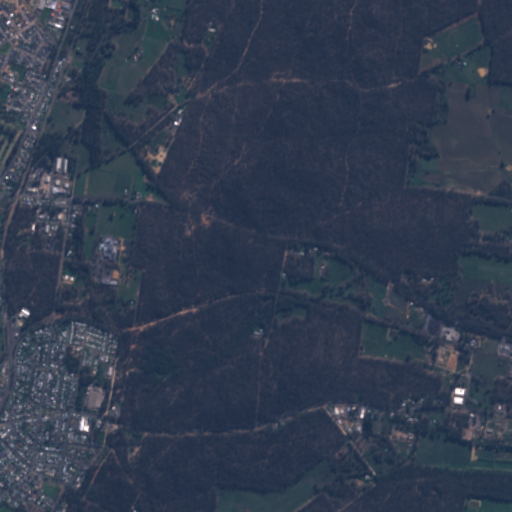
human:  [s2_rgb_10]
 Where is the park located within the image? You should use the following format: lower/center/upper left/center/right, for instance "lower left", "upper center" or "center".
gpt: The park is located in the left of the image.
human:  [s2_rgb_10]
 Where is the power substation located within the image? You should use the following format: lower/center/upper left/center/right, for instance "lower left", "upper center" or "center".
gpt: The power substation is located in the lower left of the image.
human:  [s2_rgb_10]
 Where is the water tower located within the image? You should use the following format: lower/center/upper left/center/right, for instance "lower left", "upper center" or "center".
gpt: The water tower is located in the center left of the image.
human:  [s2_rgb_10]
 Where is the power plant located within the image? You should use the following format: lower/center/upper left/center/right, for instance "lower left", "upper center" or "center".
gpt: There is no power plant in the image.